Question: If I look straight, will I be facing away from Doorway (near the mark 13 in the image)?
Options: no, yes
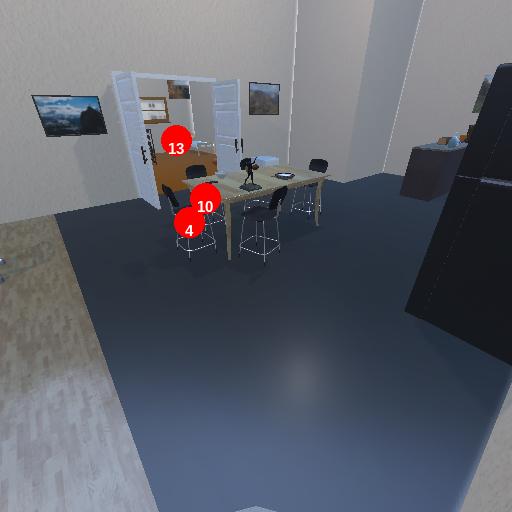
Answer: no